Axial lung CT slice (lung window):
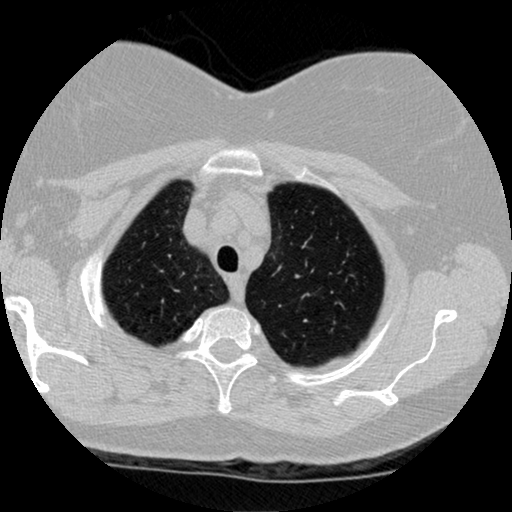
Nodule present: no